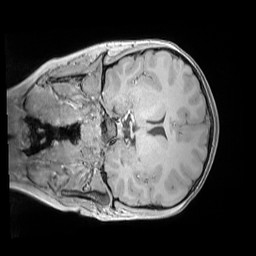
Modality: MP2RAGE
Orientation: coronal
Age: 10
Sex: male
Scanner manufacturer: siemens
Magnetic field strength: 3 T
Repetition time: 4 s
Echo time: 0.00303 s